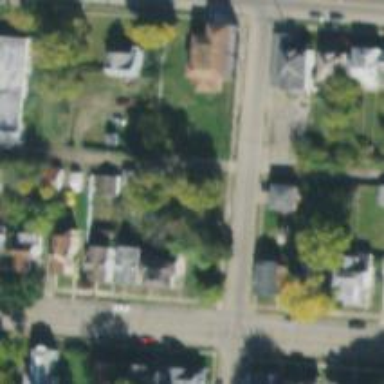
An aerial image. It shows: Residential road.